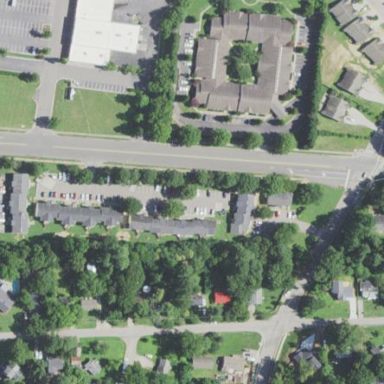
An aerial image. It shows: Residential neighbourhood.